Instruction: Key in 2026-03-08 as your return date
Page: home
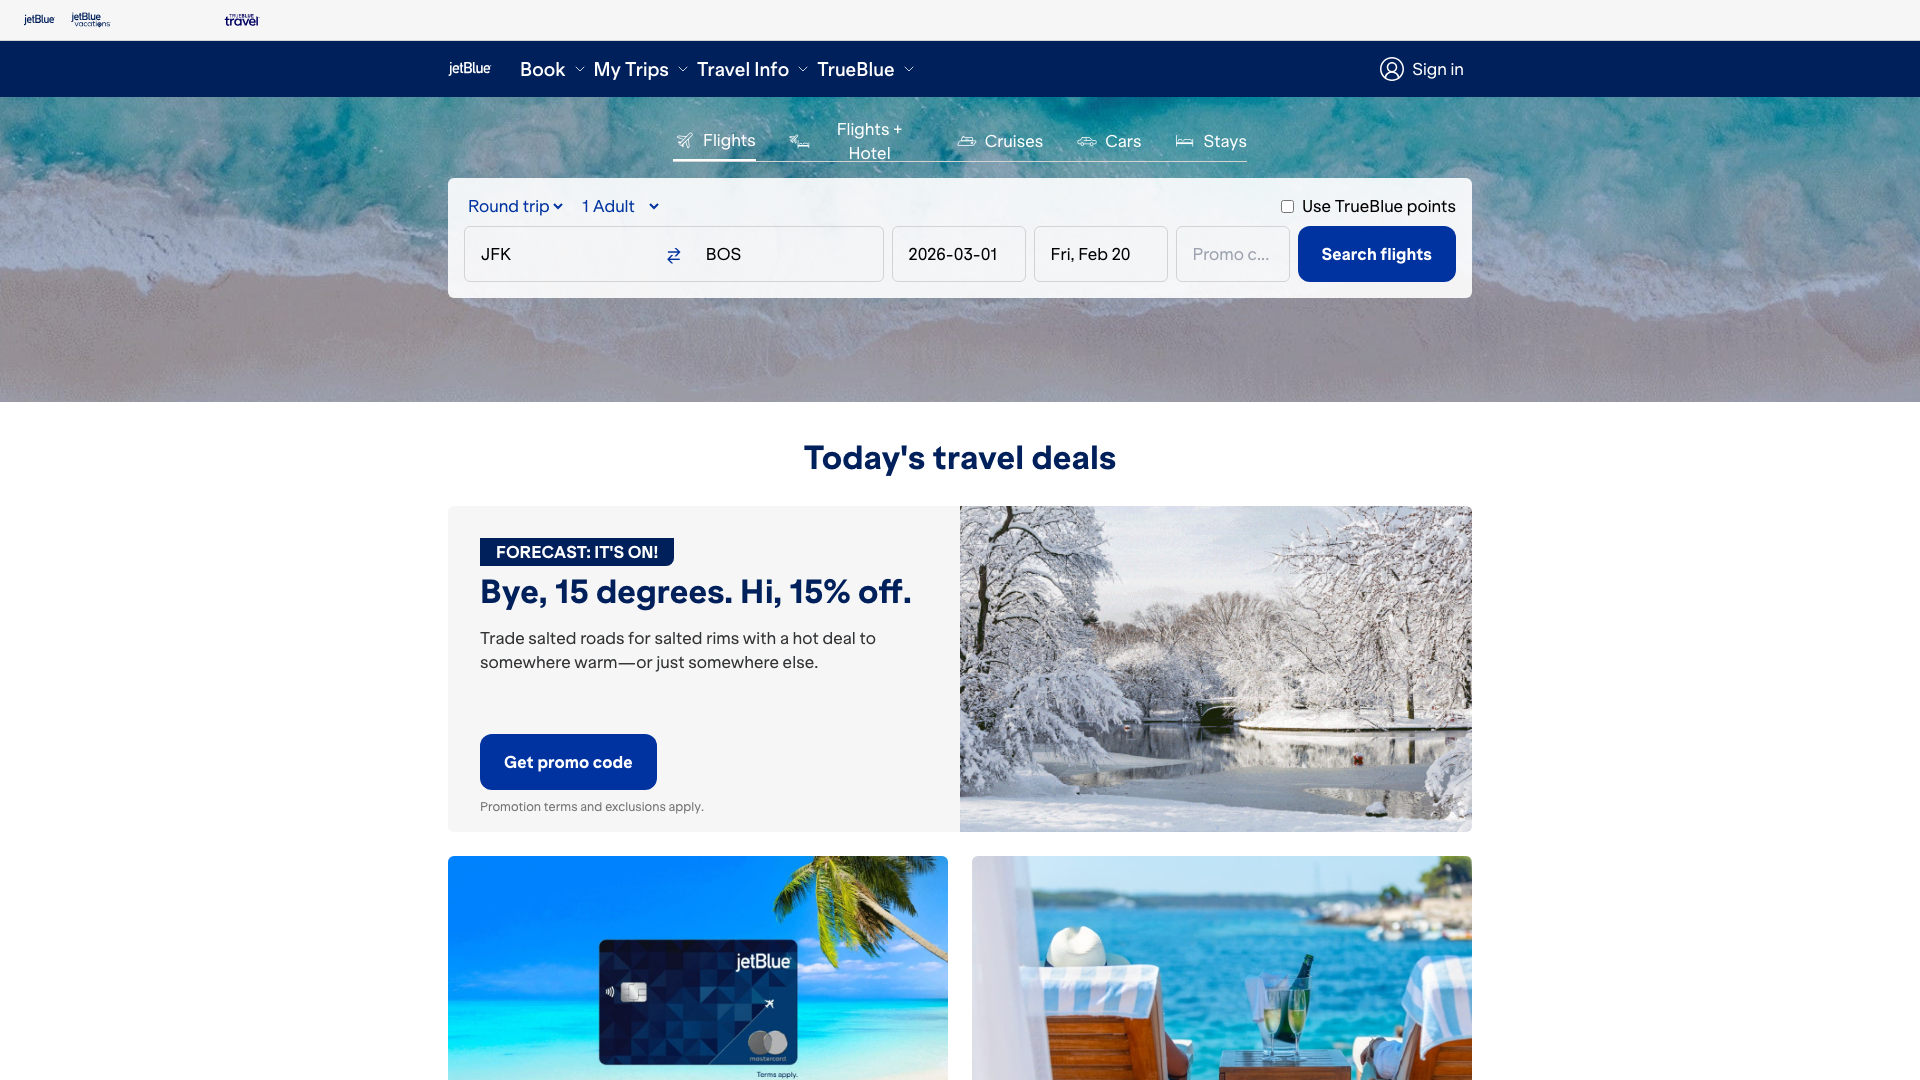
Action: type